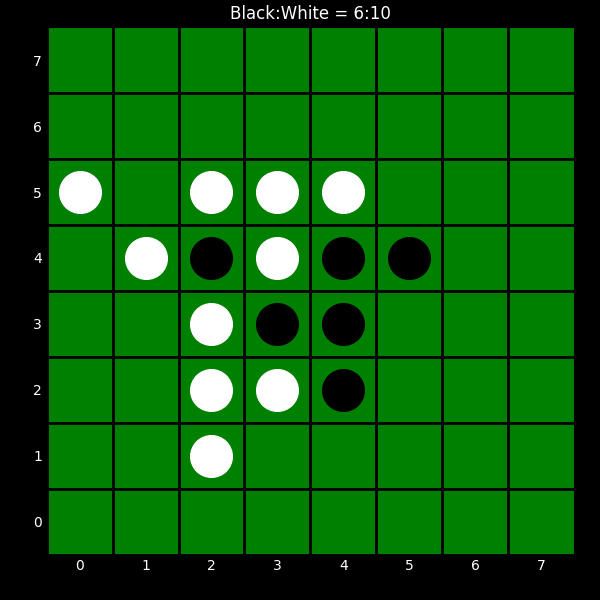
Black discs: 6
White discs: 10